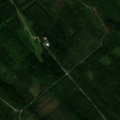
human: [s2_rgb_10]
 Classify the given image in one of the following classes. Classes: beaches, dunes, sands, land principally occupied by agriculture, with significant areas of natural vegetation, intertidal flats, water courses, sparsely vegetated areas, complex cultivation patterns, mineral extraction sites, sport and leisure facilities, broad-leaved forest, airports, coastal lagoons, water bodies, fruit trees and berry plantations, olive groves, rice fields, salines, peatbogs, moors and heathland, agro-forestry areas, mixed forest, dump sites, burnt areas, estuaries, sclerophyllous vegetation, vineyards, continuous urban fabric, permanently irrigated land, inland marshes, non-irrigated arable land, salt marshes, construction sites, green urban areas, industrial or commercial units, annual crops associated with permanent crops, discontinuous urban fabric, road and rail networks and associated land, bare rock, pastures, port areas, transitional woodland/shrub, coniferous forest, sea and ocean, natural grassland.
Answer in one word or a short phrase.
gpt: coniferous forest, mixed forest